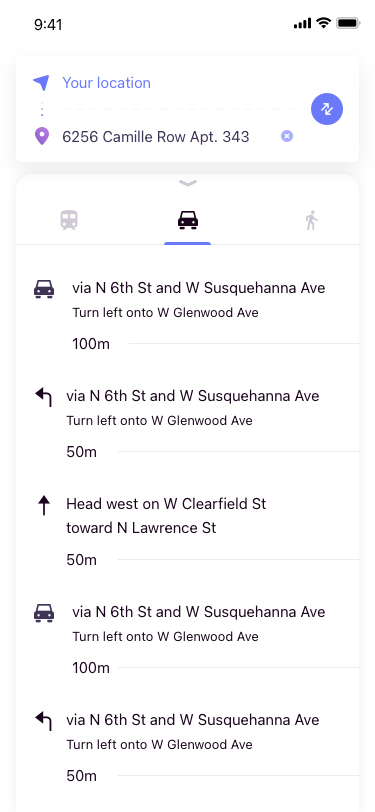
Text in this UI design:
via N 6th St and W Susquehanna Ave
100m
Turn left onto W Glenwood Ave
via N 6th St and W Susquehanna Ave
50m
Turn left onto W Glenwood Ave
Head west on W Clearfield St
toward N Lawrence St
50m
via N 6th St and W Susquehanna Ave
100m
Turn left onto W Glenwood Ave
via N 6th St and W Susquehanna Ave
50m
Turn left onto W Glenwood Ave